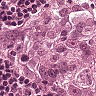
Metastatic tissue present: yes